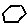
Label: square